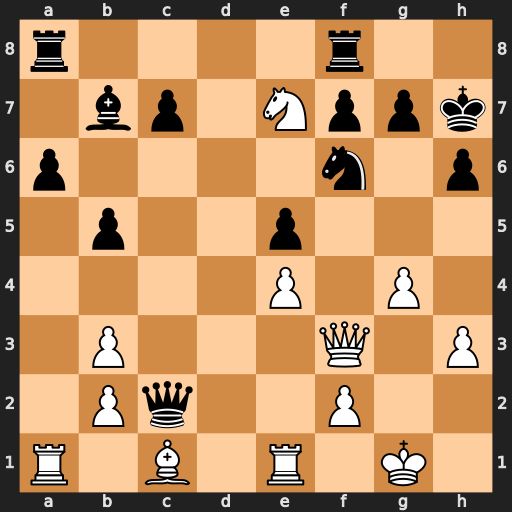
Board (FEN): r4r2/1bp1Nppk/p4n1p/1p2p3/4P1P1/1P3Q1P/1Pq2P2/R1B1R1K1
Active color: w
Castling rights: -
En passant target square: -
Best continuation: Qf5+ Kh8 Bxh6